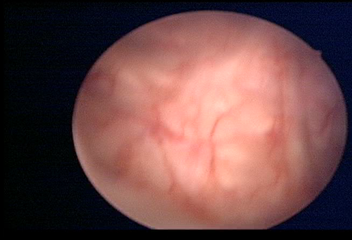
Modality: WLC
Class: Normal mucosa
Bladder cancer association: No